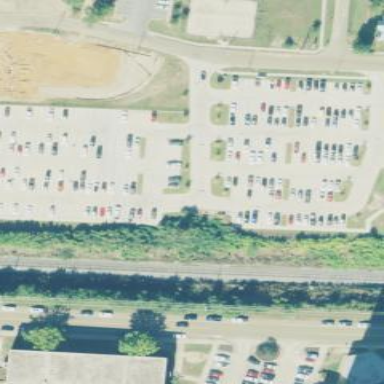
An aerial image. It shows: Parking area with surface.